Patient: sex M, age 44
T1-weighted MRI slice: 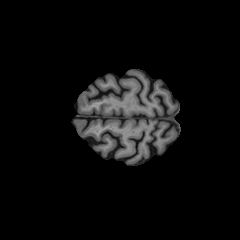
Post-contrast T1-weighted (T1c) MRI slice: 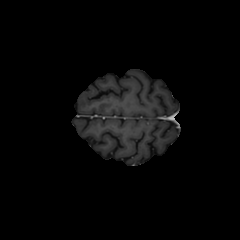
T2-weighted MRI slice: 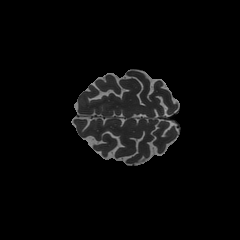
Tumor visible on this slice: no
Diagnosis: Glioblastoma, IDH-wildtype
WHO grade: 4